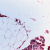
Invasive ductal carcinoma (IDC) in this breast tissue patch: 0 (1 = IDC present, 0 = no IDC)